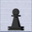
Piece: bP